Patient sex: M
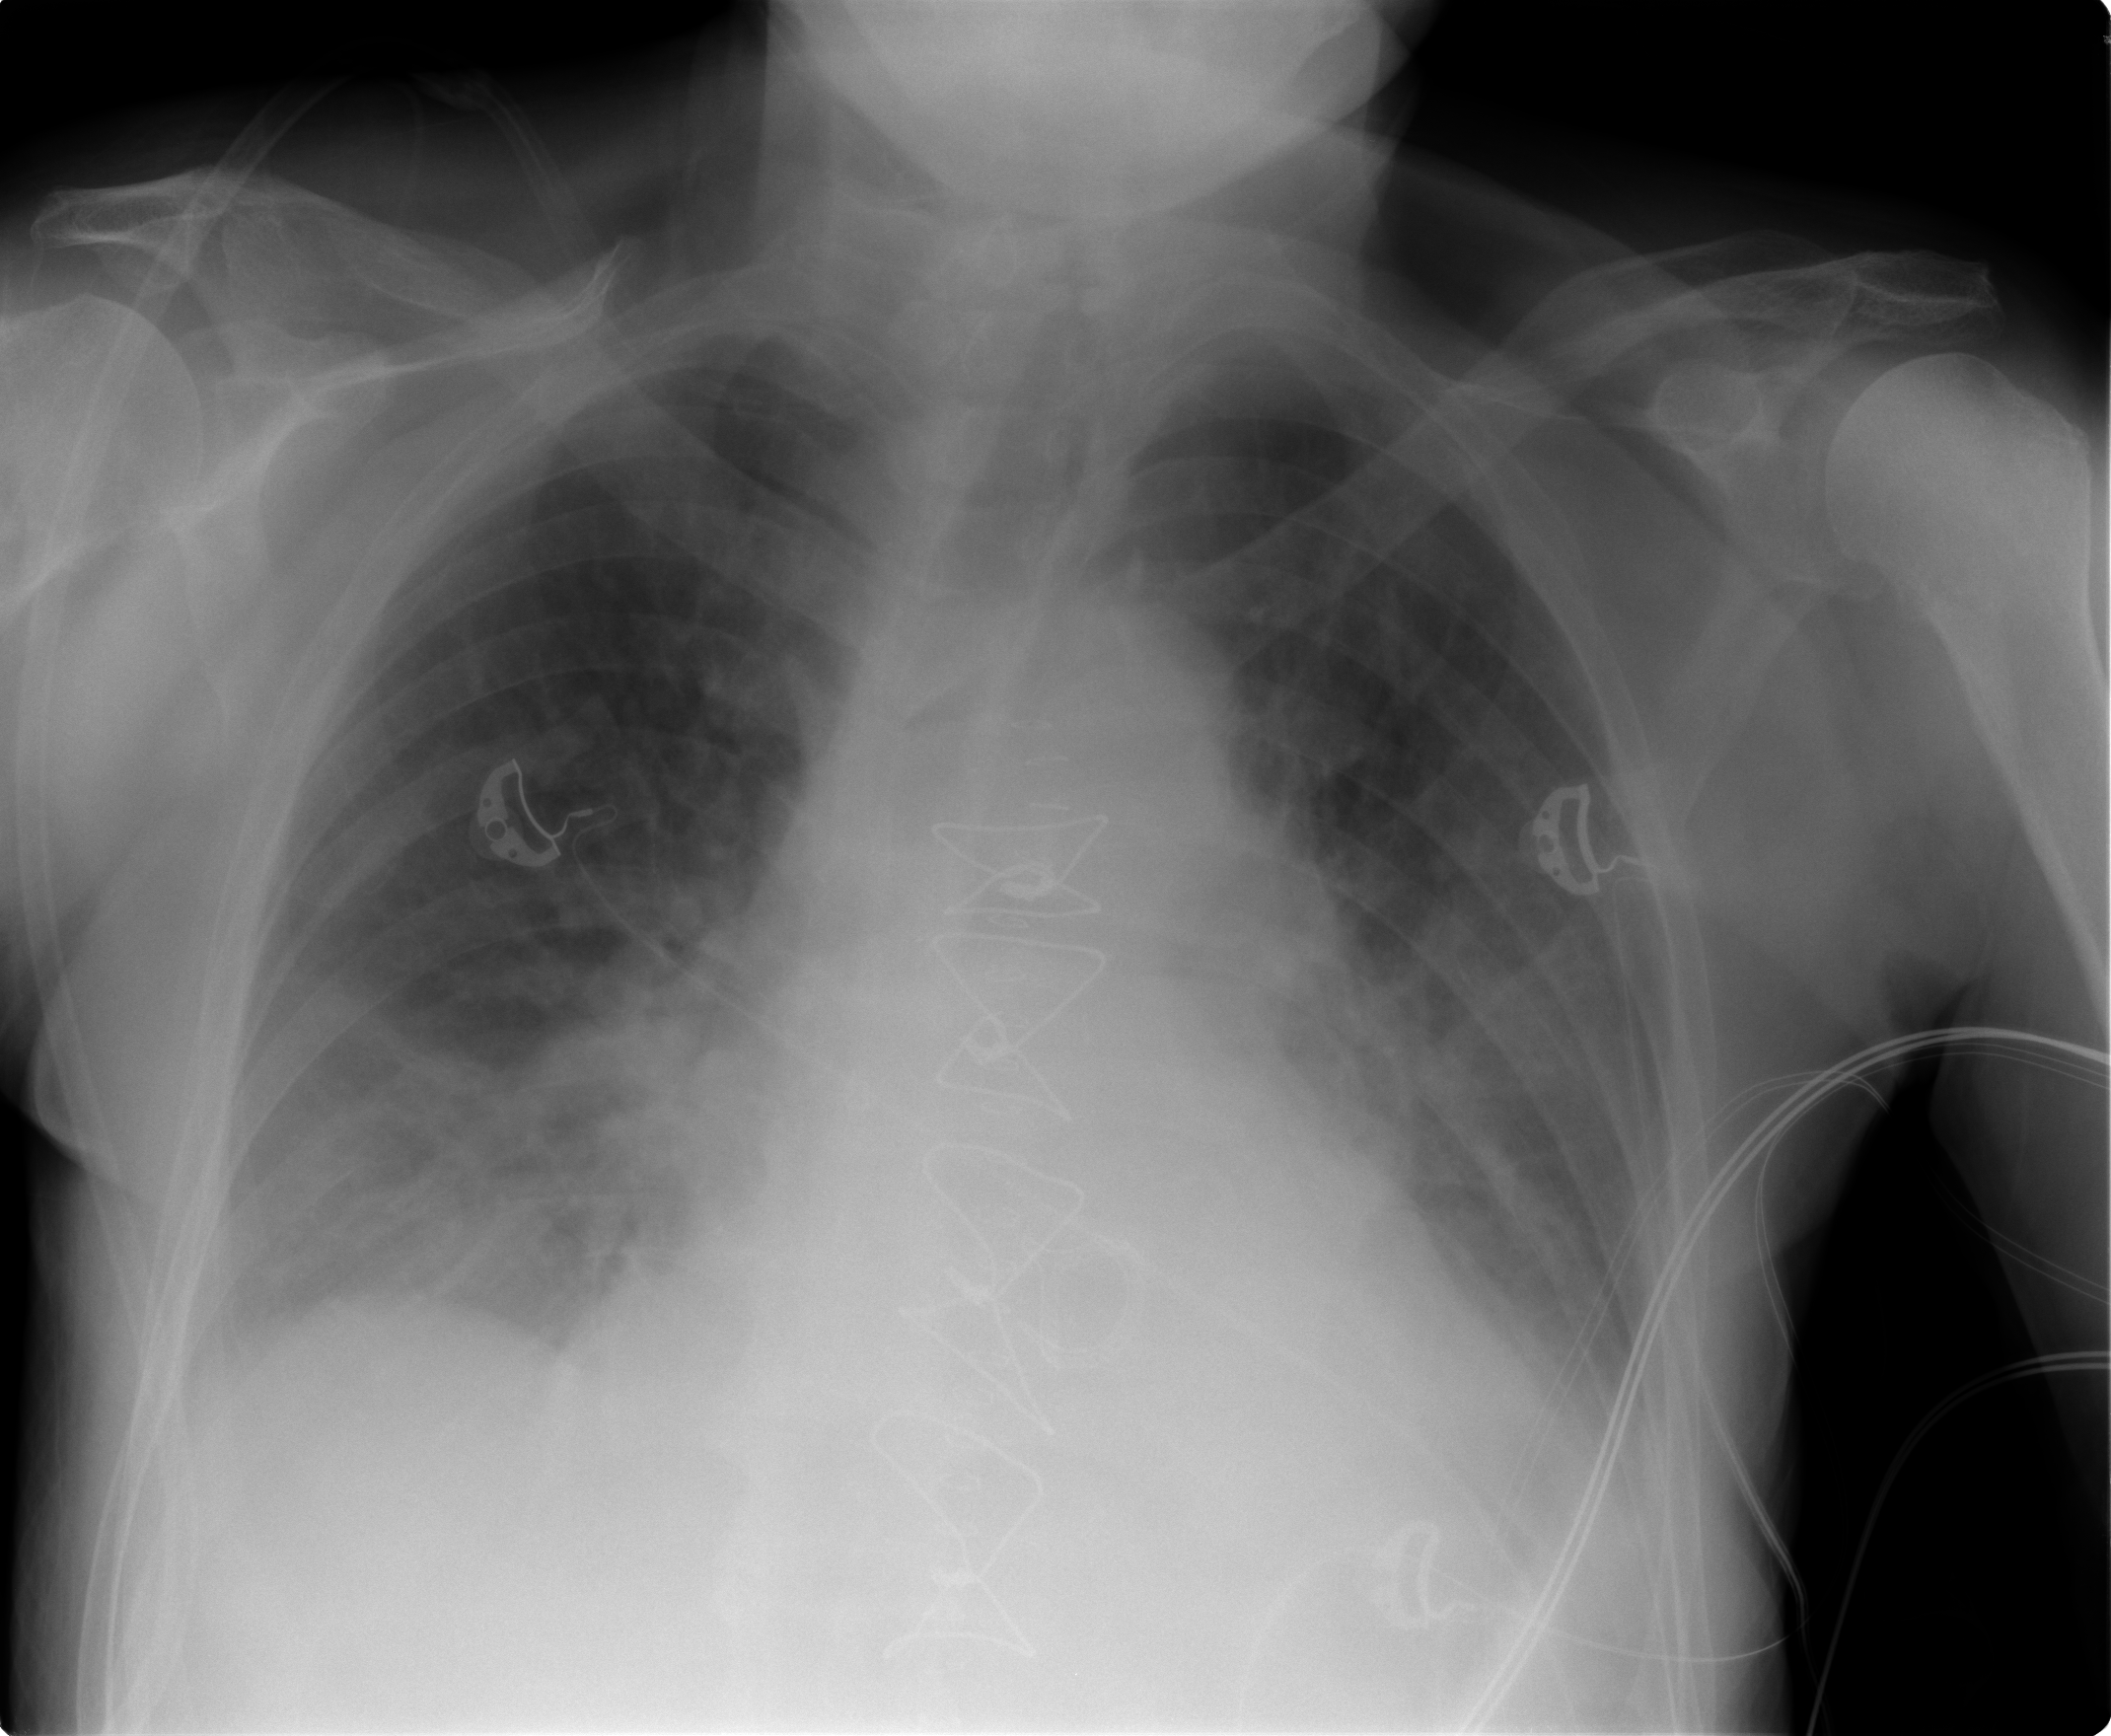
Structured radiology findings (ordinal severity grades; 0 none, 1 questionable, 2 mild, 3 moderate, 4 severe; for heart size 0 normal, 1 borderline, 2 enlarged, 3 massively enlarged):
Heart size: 2
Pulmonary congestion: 2
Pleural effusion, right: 2
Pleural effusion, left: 2
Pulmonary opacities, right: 2
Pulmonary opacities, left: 2
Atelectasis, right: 2
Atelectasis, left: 2